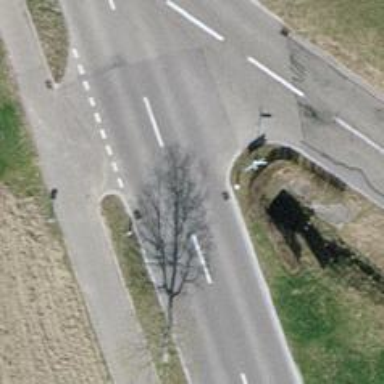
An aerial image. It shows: Cycleway.